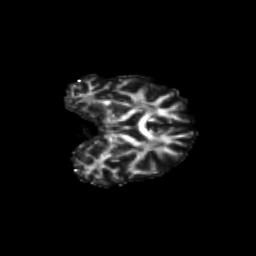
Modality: FA
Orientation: coronal
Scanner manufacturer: siemens
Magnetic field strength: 3 T
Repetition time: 9.2 s
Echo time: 0.084 s